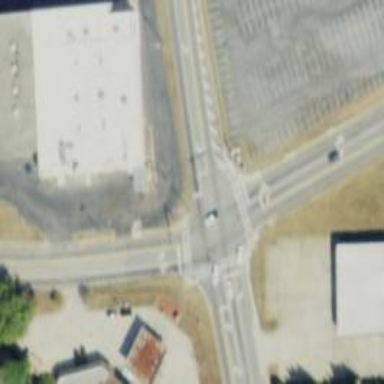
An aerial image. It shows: Unmarked crossing.